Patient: sex M, age 34
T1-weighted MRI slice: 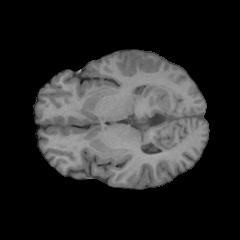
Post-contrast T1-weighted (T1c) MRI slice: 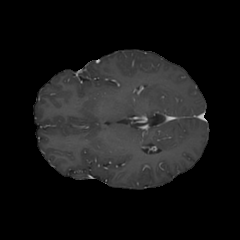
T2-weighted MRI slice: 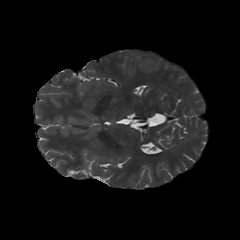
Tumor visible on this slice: no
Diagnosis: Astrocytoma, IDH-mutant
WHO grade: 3